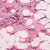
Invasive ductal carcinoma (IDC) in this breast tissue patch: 1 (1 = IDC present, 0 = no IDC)